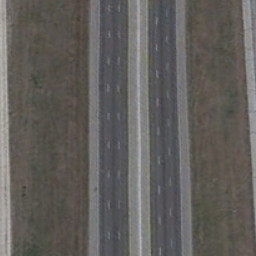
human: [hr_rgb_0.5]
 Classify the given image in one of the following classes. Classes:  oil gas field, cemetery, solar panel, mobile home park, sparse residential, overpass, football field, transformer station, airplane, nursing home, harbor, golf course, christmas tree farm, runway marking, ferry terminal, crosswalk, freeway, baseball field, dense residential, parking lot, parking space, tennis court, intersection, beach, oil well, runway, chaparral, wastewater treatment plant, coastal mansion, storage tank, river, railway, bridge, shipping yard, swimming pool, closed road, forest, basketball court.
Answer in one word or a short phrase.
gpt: freeway